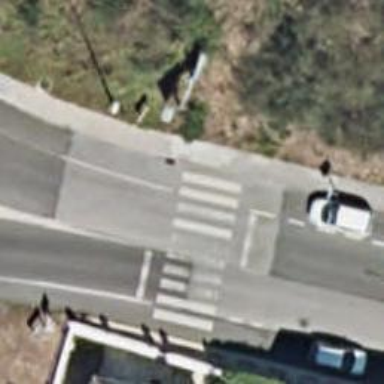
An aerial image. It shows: Zebra crossing on the road.